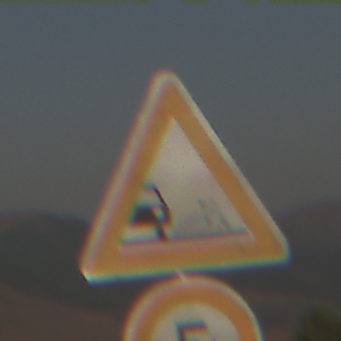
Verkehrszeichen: SplittSchotter
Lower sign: Geschwindigkeit5
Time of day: SunriseSunset
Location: Outdoor (Nature)
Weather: Clear
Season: NotSpecified
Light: Natural